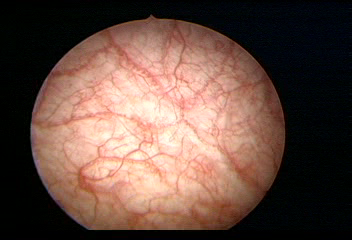
Modality: WLC
Class: Normal mucosa
Bladder cancer association: No